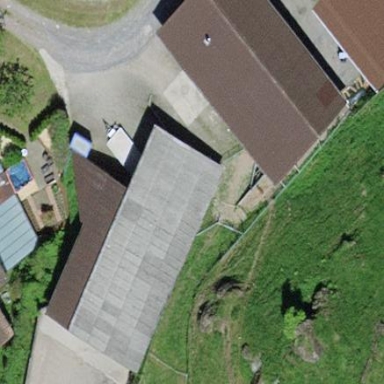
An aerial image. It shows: View of roof of building.